Aerial crown-view tile of a tropical tree (Barro Colorado Island, Panama), acquired 20250715:
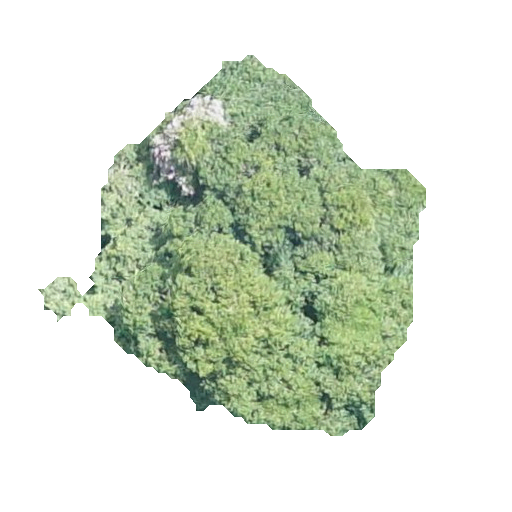
Species: Trichilia tuberculata
GBIF accepted scientific name: Trichilia tuberculata
Crown area: 130.857 m²